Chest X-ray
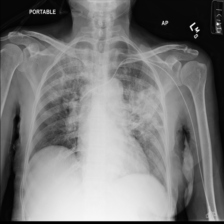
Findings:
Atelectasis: negative
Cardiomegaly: negative
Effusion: negative
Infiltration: negative
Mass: negative
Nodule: negative
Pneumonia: negative
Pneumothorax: negative
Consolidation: negative
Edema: negative
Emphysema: negative
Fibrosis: negative
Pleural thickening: negative
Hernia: negative